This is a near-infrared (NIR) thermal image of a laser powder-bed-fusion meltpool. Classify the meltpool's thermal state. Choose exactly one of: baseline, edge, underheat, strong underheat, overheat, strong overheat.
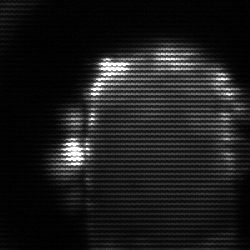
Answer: baseline